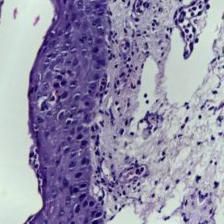
Diagnosis: Normal